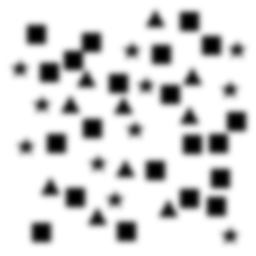
Squares: 21
Triangles: 10
Stars: 11
Total shapes: 42